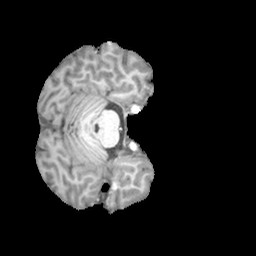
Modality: T1w
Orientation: axial
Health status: ill
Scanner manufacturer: siemens
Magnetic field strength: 3 T
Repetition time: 2 s
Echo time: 0.00303 s